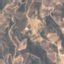
Land use / land cover: PermanentCrop